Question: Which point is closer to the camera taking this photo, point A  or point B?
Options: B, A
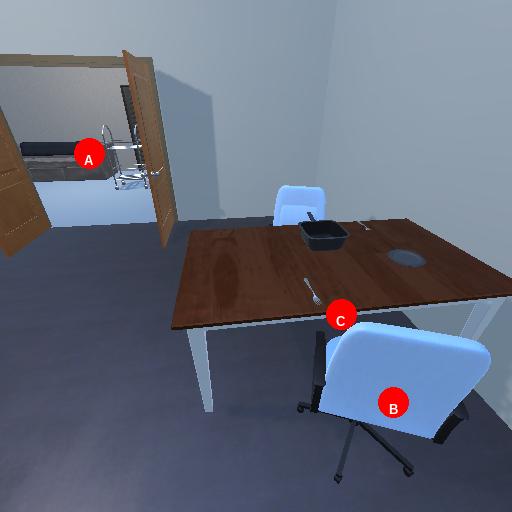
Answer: B